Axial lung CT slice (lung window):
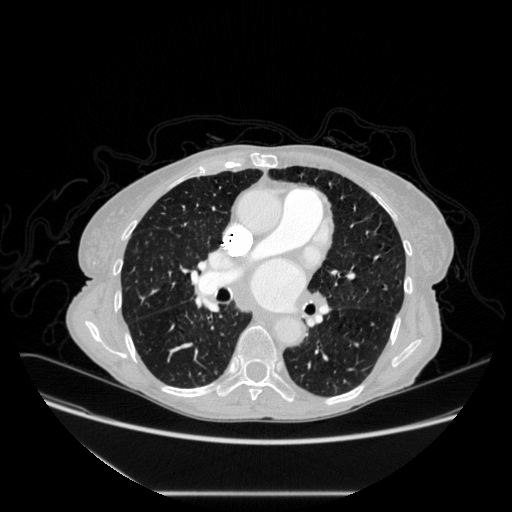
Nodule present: no